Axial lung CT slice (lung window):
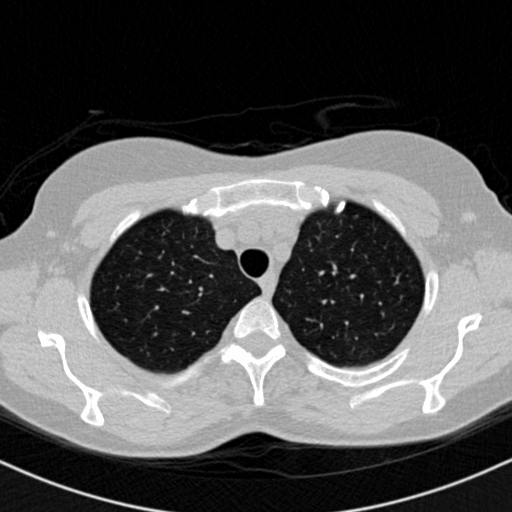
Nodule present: no